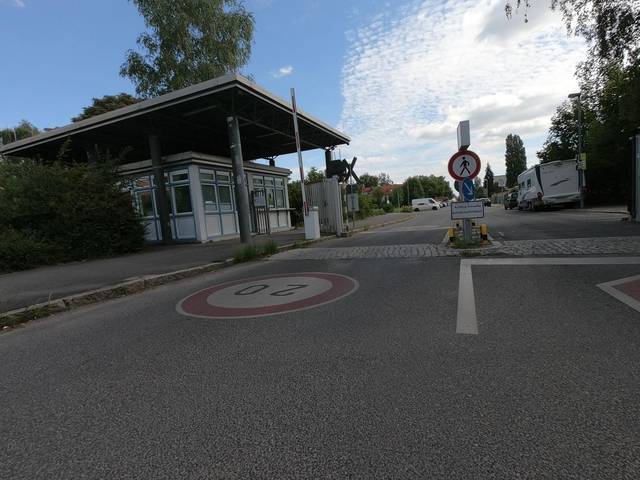
Region: Germany
Coordinates: 52.59, 13.358